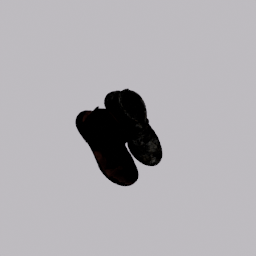
Label: people